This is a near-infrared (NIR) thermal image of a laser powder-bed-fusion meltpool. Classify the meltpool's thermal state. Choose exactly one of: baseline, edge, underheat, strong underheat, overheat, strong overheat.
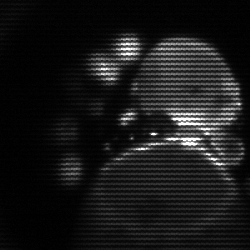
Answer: edge